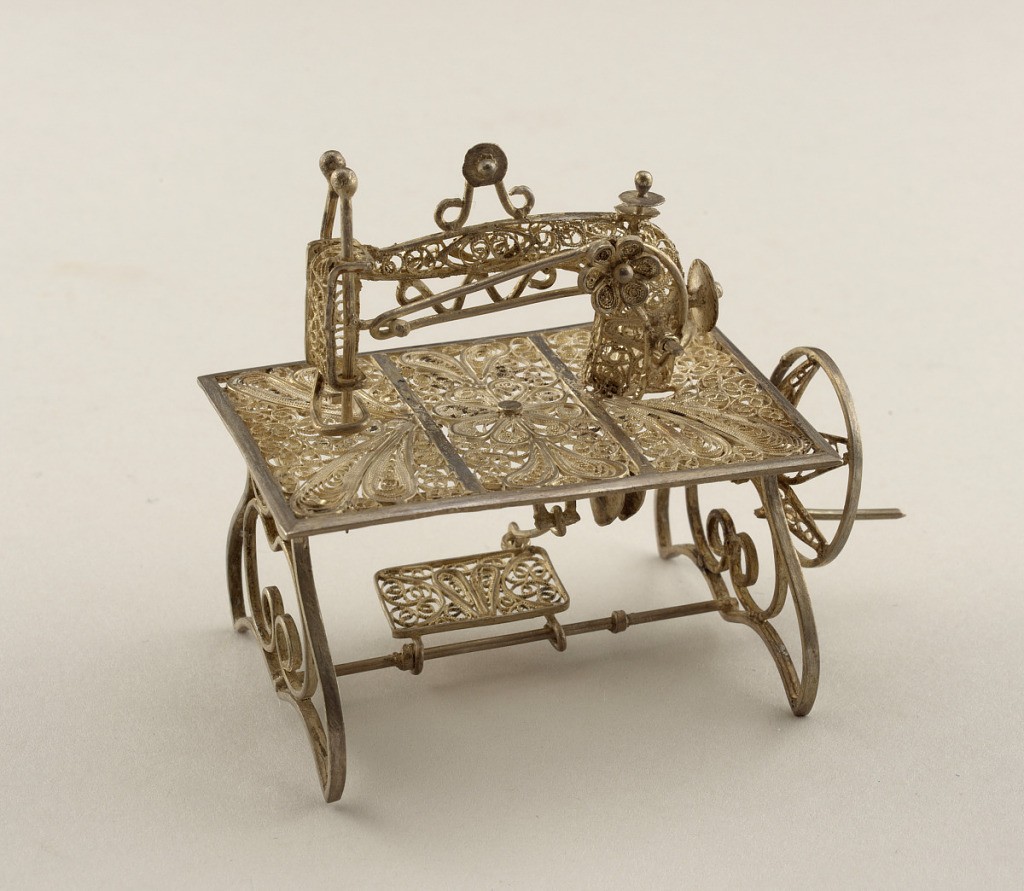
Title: Sewing machine
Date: mid-19th century
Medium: Silver
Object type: Miniature
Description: Filigree miniature comprising sewing machine form on rectangular table top with decoration in three panels, on scrolled supports. The working parts consist of a treadle, crank, slotted arm, and needle.